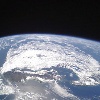
Label: cloud